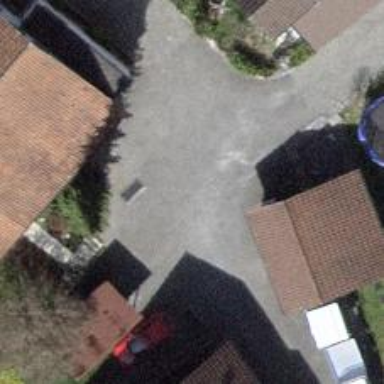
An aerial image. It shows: Driveway made of paving stones.